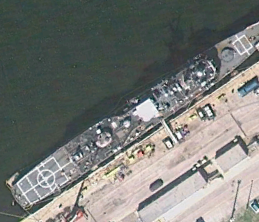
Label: Ticonderoga-class_cruiser